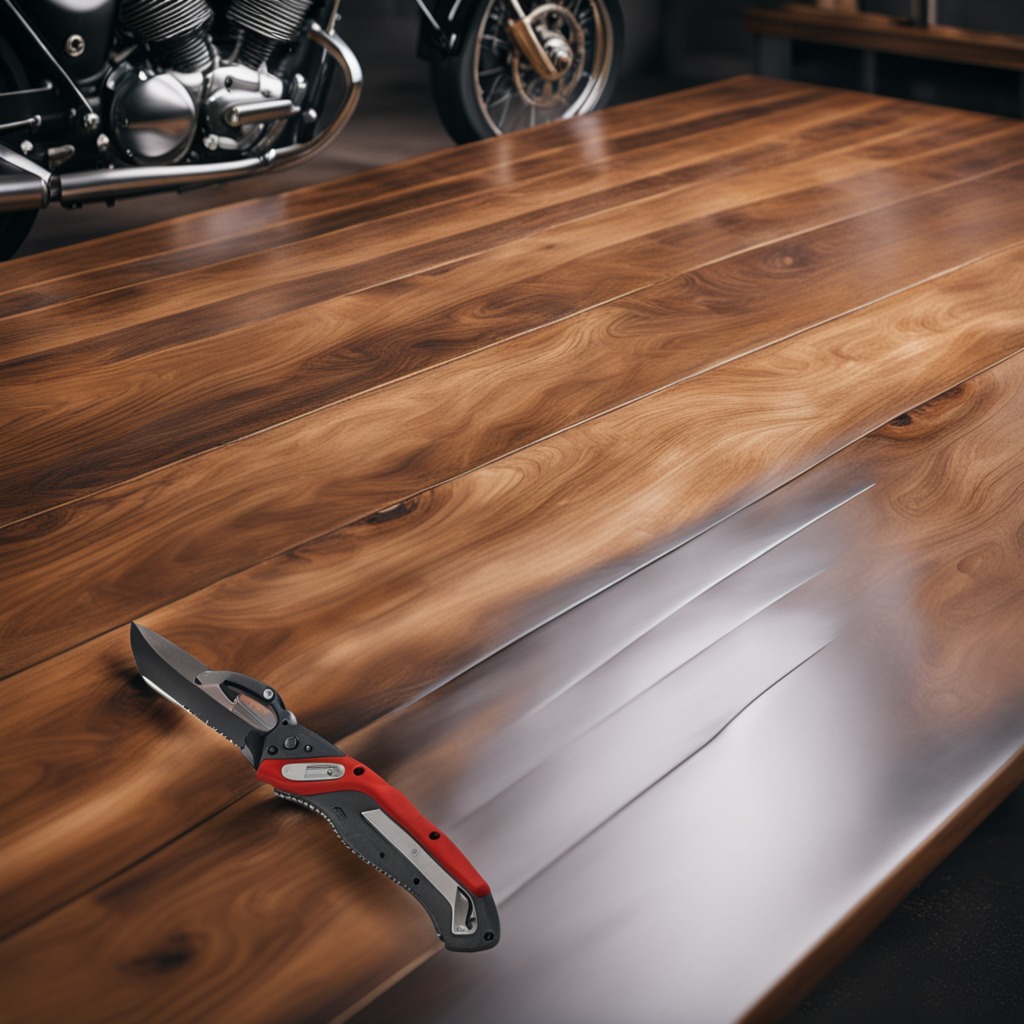
A utility knife is lying on the wooden table in a vintage motorcycle garage.